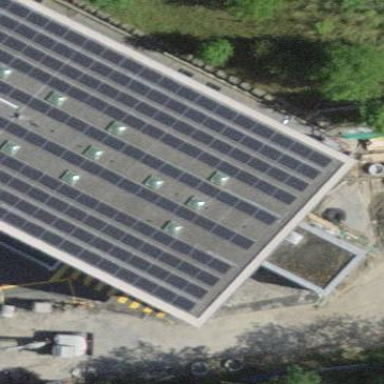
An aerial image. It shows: Solar photovoltaic panel generator.